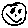
Label: smiley face